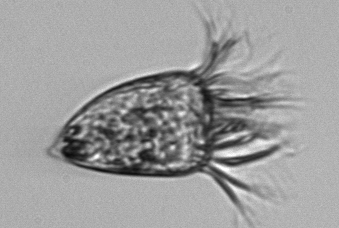
Label: Strombidium_morphotype1